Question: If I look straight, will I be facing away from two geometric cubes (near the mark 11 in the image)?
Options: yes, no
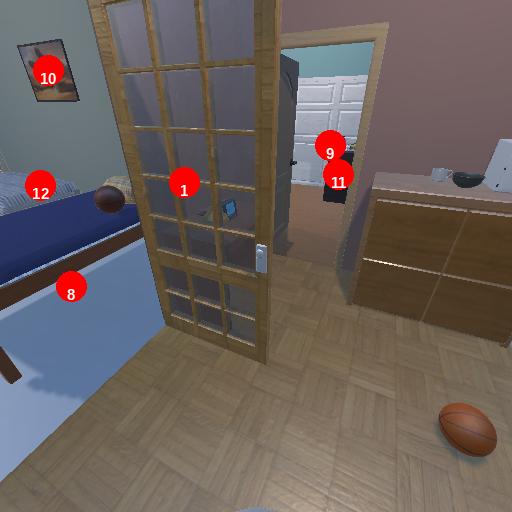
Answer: yes